Question: Hello I have a datepicker calendar and what I want is that we I select the two dates then I want to click on a button it displays me all the data which are between those dates.
Here is my code...
'''
<?php
include_once 'header.php';
$con = mysqli_connect('localhost','root','smogi','project');
if (!$con) {
die('Could not connect: ' . mysqli_error($con));
}
$view = ($_GET['view']);
$username2 =$_SESSION['username'];
$sql="SELECT typeValue,unit,sensorValue,time FROM sensors WHERE username='$view' AND time BETWEEN $firstdate AND $lastdate ORDER BY time DESC";
$result = mysqli_query($con,$sql);
echo "<table>
<tr>
</tr>";
while($row = mysqli_fetch_array($result)) {
echo "<tr> <b>Type: </b>";
echo stripslashes($row['typeValue']) . "<br/><b>Unit: </b>";
echo stripslashes($row['unit']) . "<br/><b>Value: </b>";
echo stripslashes($row['sensorValue']) . "<br/><b>Date & Time: </b>";
echo stripslashes($row['time']) . "<br/>";
echo "--------------------------------------------------------------------------------------------------------------";
echo "<br/></tr>";
}
echo "</table>";
?>
<!doctype html>
<html lang="en">
<head>
<meta charset="utf-8">
<title>jQuery UI Datepicker - Default functionality</title>
<link rel="stylesheet" href="//code.jquery.com/ui/1.11.4/themes/smoothness/jquery-ui.css">
<script src="//code.jquery.com/jquery-1.10.2.js"></script>
<script src="//code.jquery.com/ui/1.11.4/jquery-ui.js"></script>
<link rel="stylesheet" href="/resources/demos/style.css">
<script>
$(function() {
var firstdate = $('#firstdatepicker').datepicker({ dateFormat: 'yy-mm-dd' }).val();
//$( "#firstdatepicker" ).datepicker();
});
</script>
<script>
$(function() {
var lastdate = $('#lastdatepicker').datepicker({ dateFormat: 'yy-mm-dd' }).val();
//$( "#lastdatepicker" ).datepicker();
});
</script>
</head>
<body>
<form method="post" action="graph.php">
<p>First Date: <input type="text" id="firstdatepicker"></p>
<p>Last Date: <input type="text" id="lastdatepicker"></p>
<input type="submit" value="Get Data" name="data"/>
</form>
</body>
</html>
'''
But it doesn't work as I want. Can you help me please to make it work ???
Thank you for your time .
PS: in the image below we can see how my database table look like

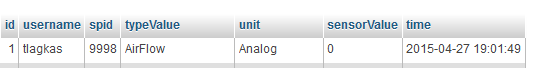
Answer: Firstly, you never define '$firstdate' '$lastdate'. You should like this:
'''
$firstdate = $_POST['firstdatepicker'];
$lastdate = $_POST['lastdatepicker'];
'''
If it's as you have it in your "time" column, they need to be quoted.
'''
BETWEEN '$firstdate' AND '$lastdate'
'''
using error checking on your query would have thrown a syntax error
- <URL>
I.e.: '$result = mysqli_query($con,$sql) or die(mysqli_error($con));'
MySQL reads 'datetime' as 'YYYY-mm-dd'
- <URL>
You're using 'dateFormat: 'yy-mm-dd''
Plus, give your inputs name attributes:
'''
<input type="text" id = "firstdatepicker" name = "firstdatepicker">
<input type="text" id = "lastdatepicker" name = "lastdatepicker">
'''
and adding
'''
$firstdate = $_POST['firstdatepicker'];
$lastdate = $_POST['lastdatepicker'];
'''
as stated above.